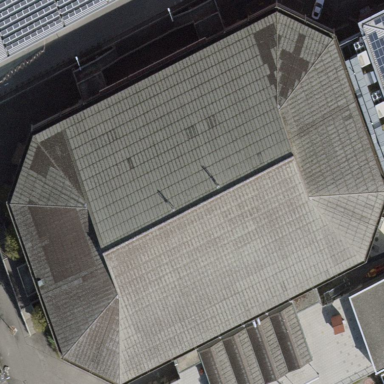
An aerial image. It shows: Stadium for ice hockey.